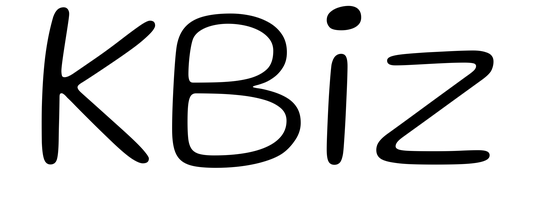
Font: Gluten_ExtraLight